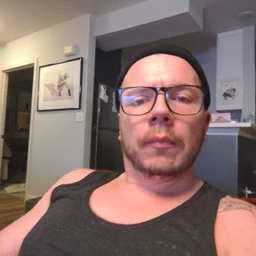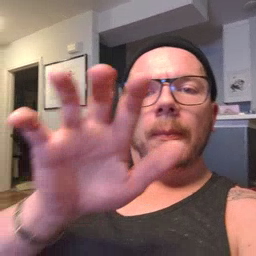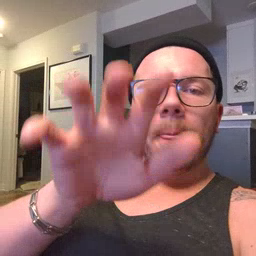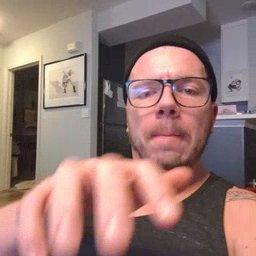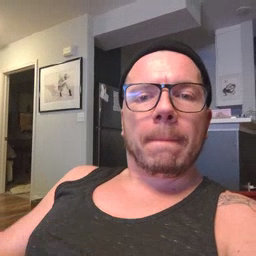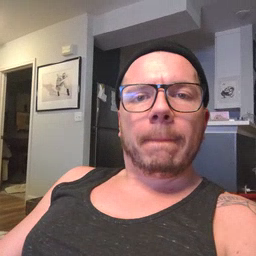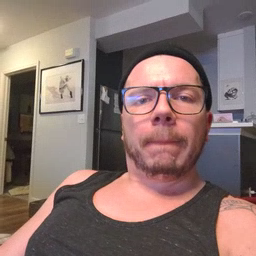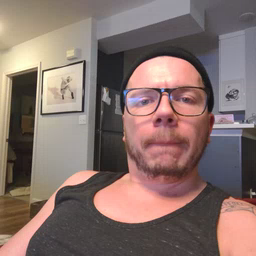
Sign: alligator